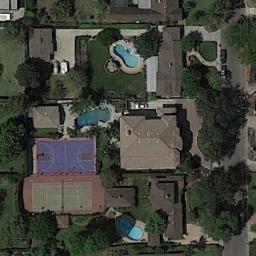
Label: tennis_court